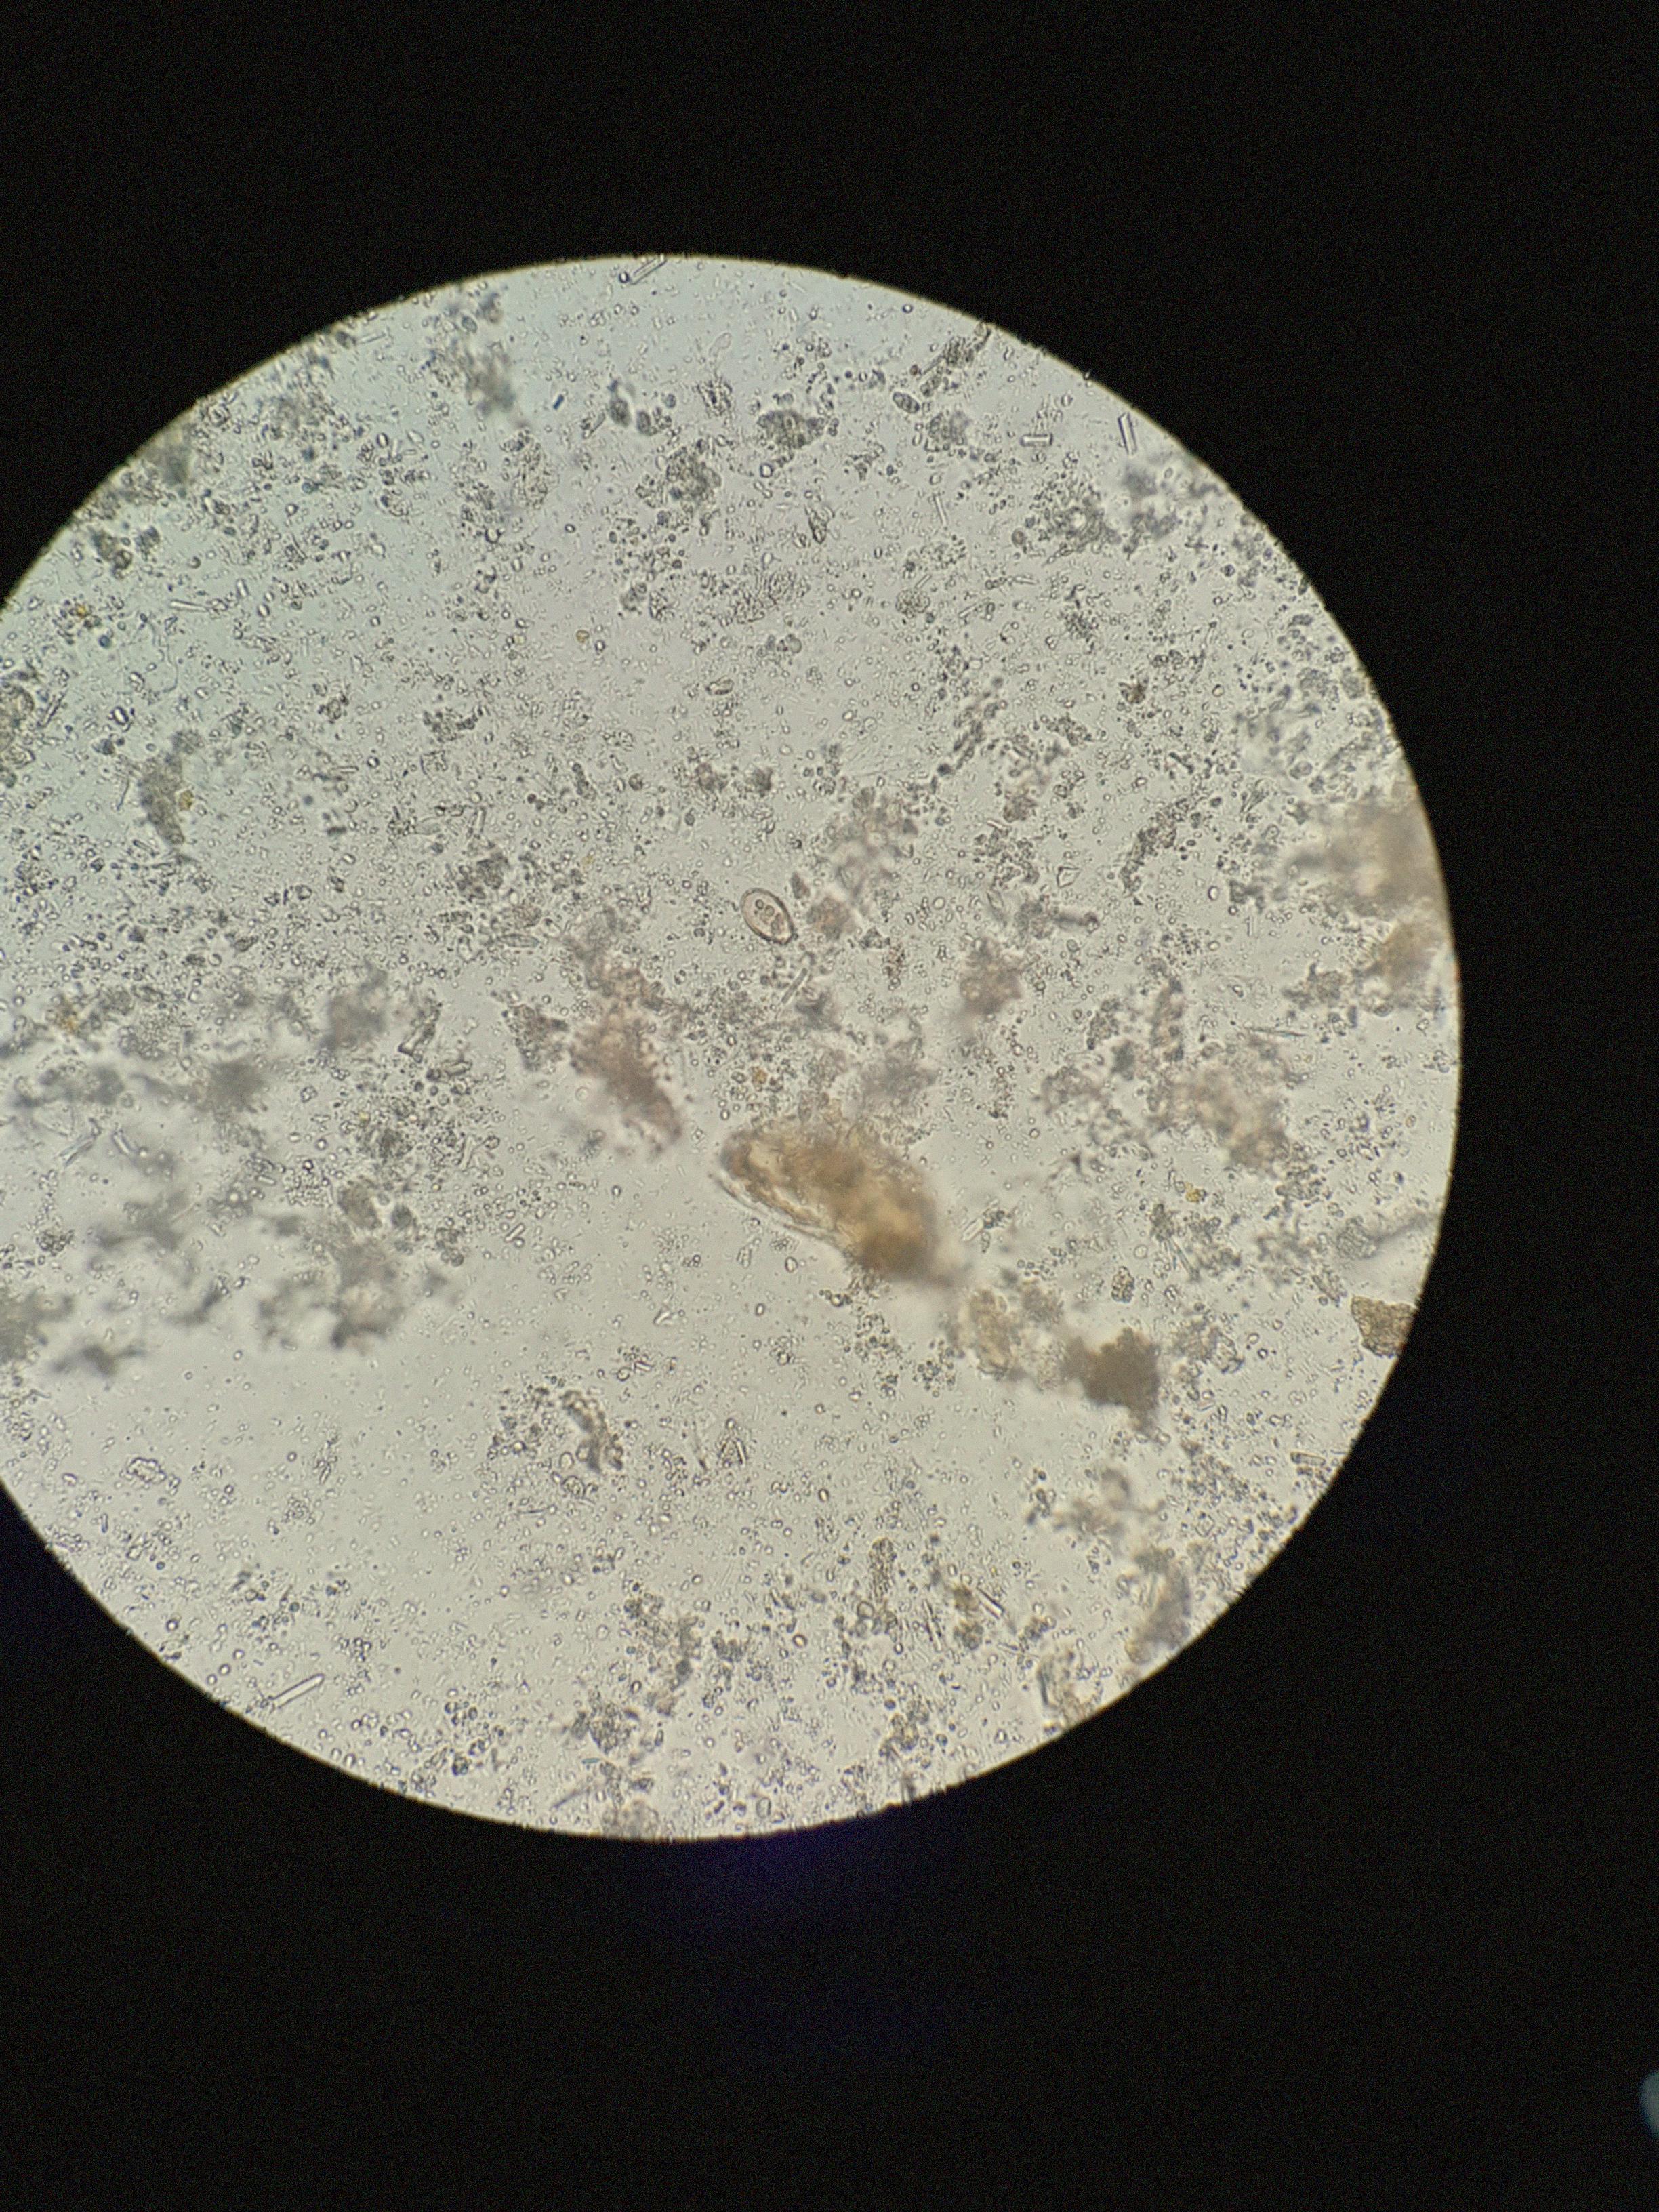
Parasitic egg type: Opisthorchis viverrine